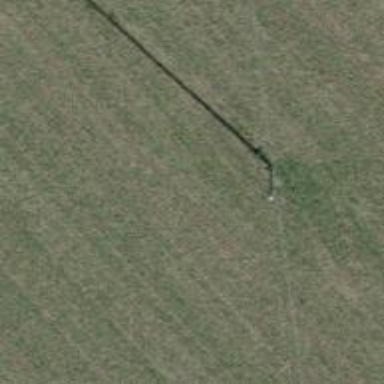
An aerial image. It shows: Power pole.